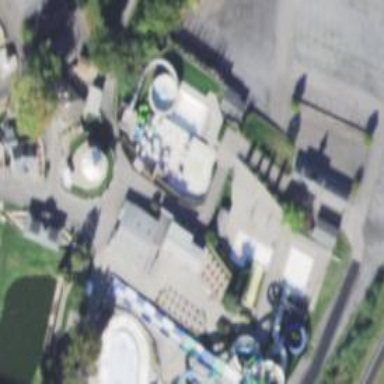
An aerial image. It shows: Water slide attraction.